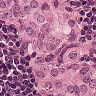
Metastatic tissue present: yes